Question: I am having problem in aligning the '<li>' element on the left side.
In the image given below, you can see that there is space on the left side of every bullet. I want to delete that space so that both 'Imported' & '100% Genuine' bullets are directly below green tick mark.

Here's the code I am using.
'''
<table border="1">
<tr>
<td><ul style="margin:0;"><li>Imported</li></ul></td>
<td><ul style="margin:0;"><li>Authentic & Licensed</li></ul></td>
</tr>
<tr>
<td><ul style="margin:0;"><li>100% Genuine</li></ul></td>
<td><ul style="margin:0;"><li>200 GSM Paper Depth</li></ul></td>
</tr>
</table>
'''
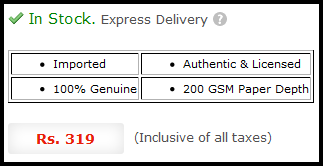
Answer: Change the 'padding-left' attribute of the 'ul'.
'''
ul {
padding-left: 20px;
}
'''
<URL>
Although I have to wonder why you're using lists if you only have one item per list?